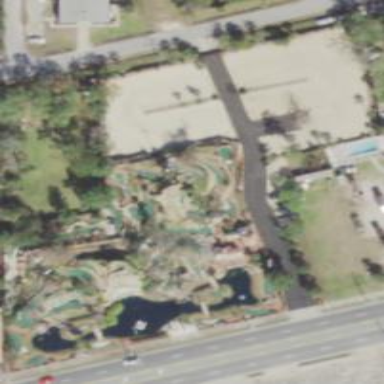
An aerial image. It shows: Theme park.